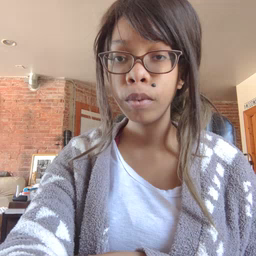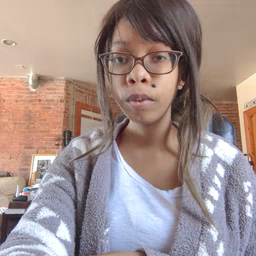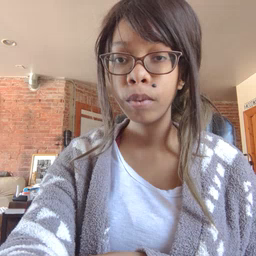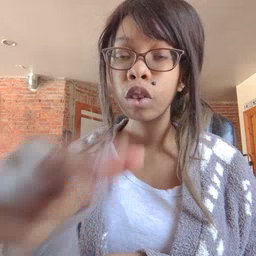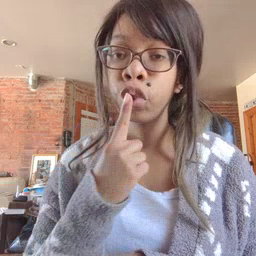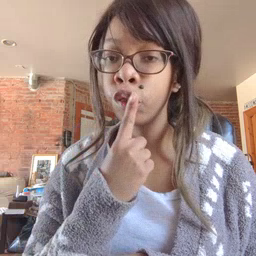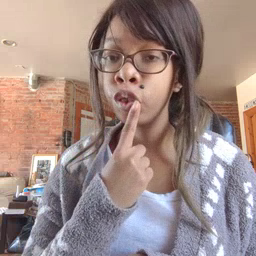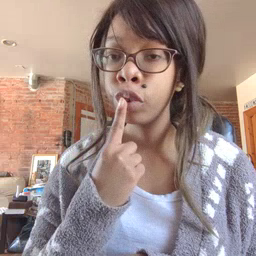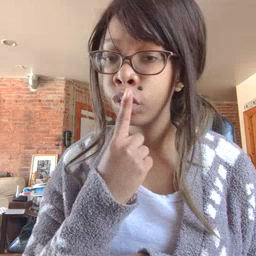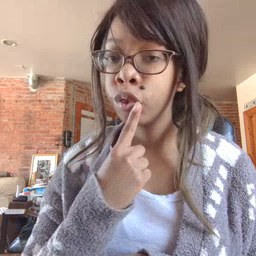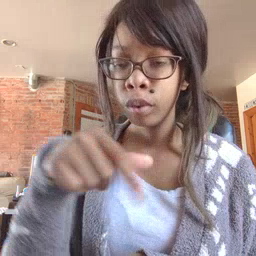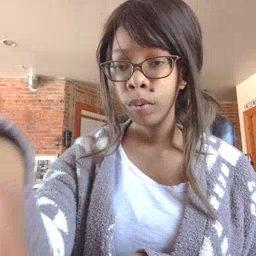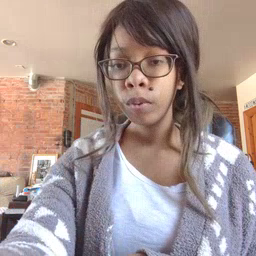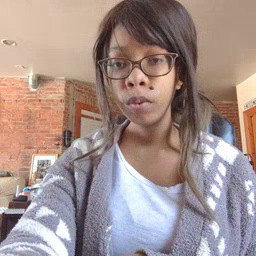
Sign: mouth